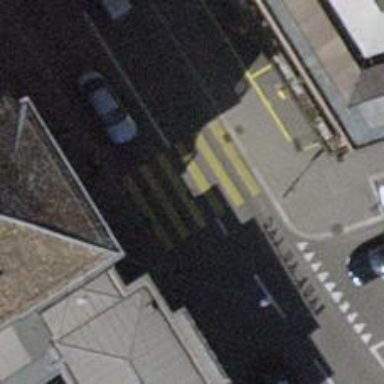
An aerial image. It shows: Uncontrolled zebra crossing with zebra markings.